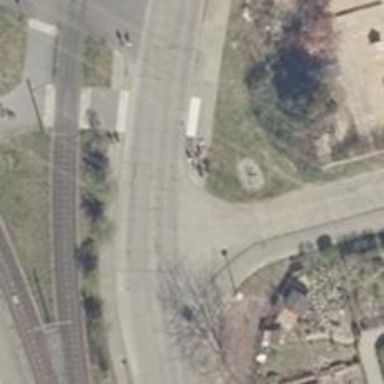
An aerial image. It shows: Sidewalk.